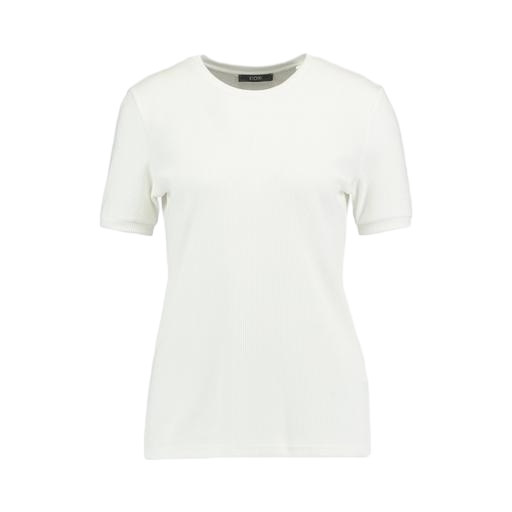
white pima t-shirt only macy, white petite t-shirt only macy, only white t-shirt, white background